Chest X-ray:
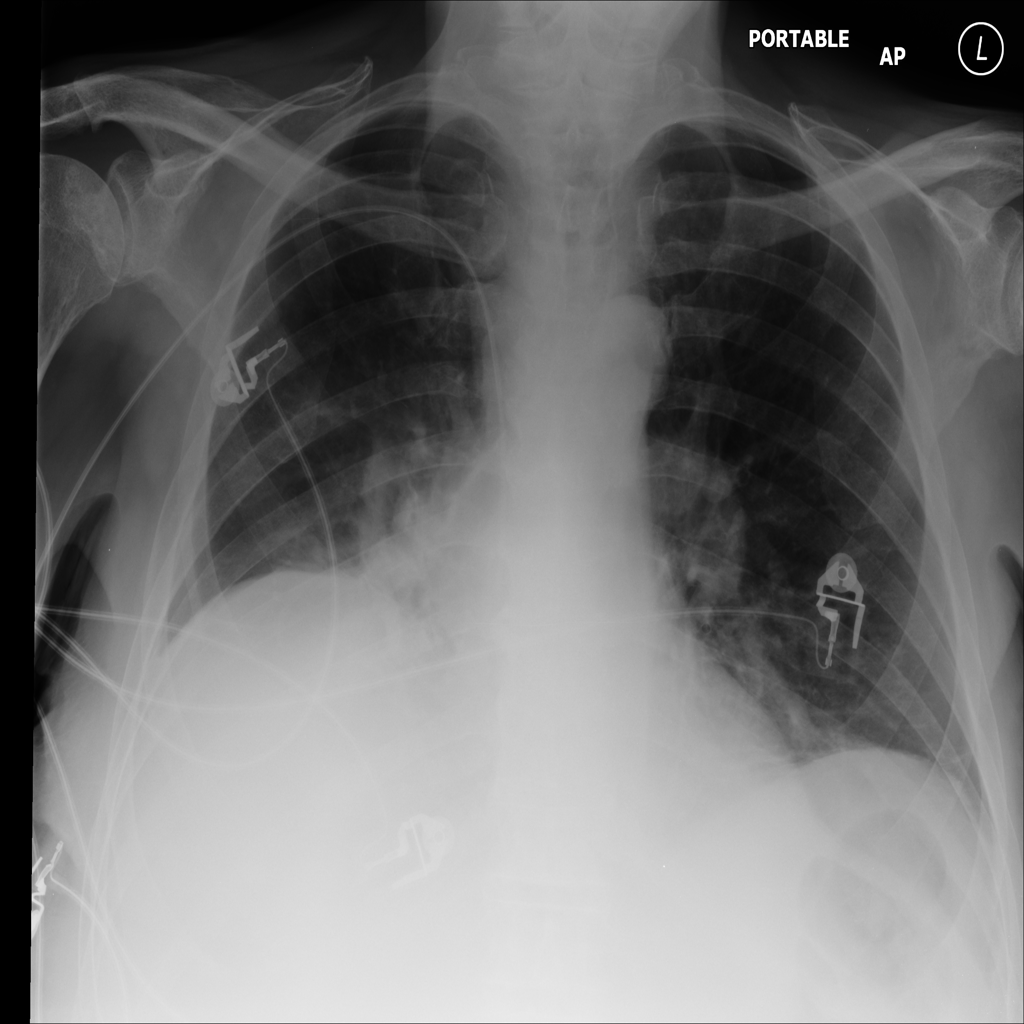
Findings: Consolidation, Effusion
No abnormal finding: no